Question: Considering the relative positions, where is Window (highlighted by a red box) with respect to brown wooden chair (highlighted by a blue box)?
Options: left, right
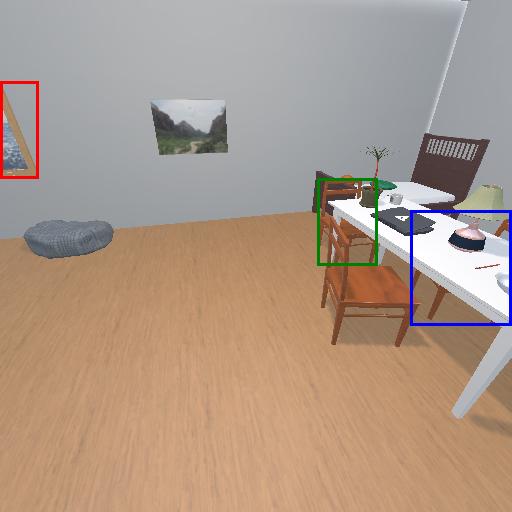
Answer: left